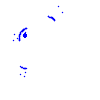
Particle: kaon